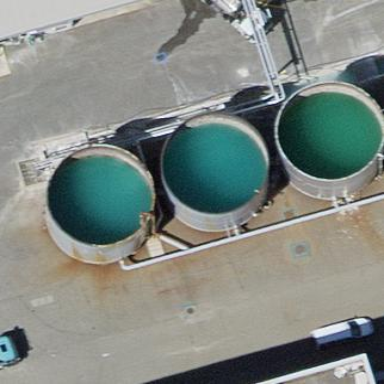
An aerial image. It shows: Storage tank for holding water.